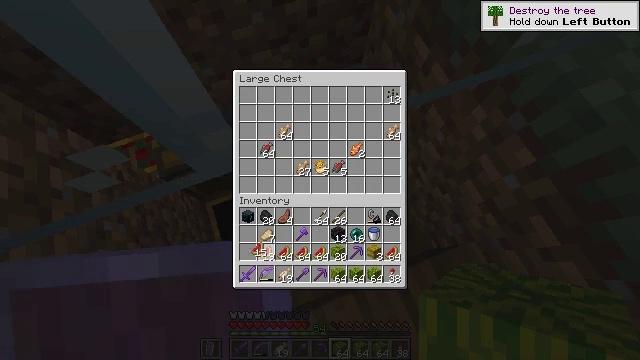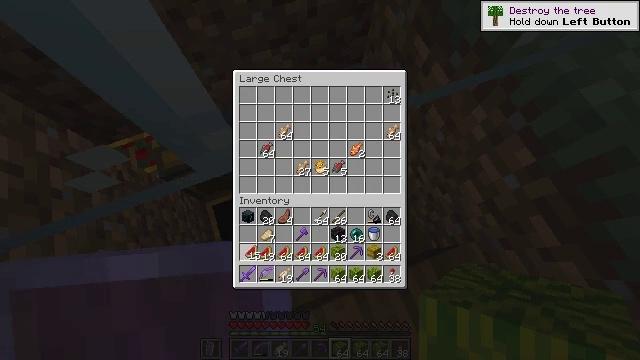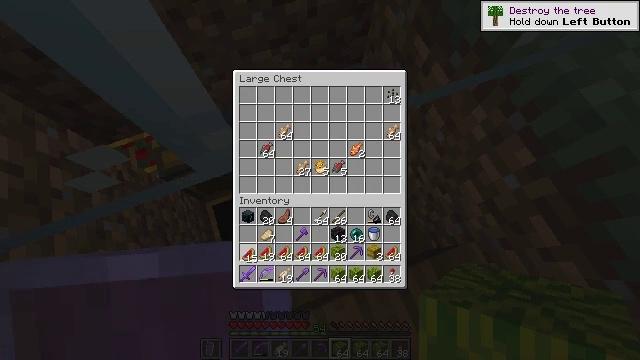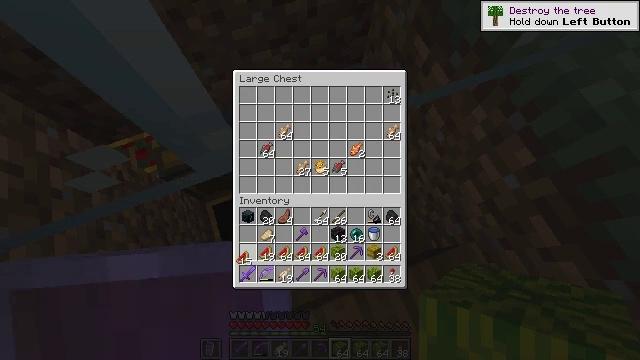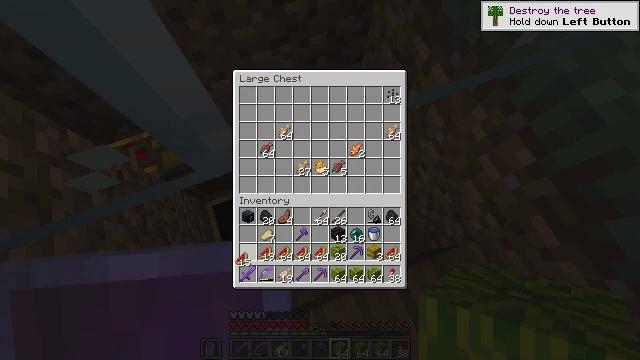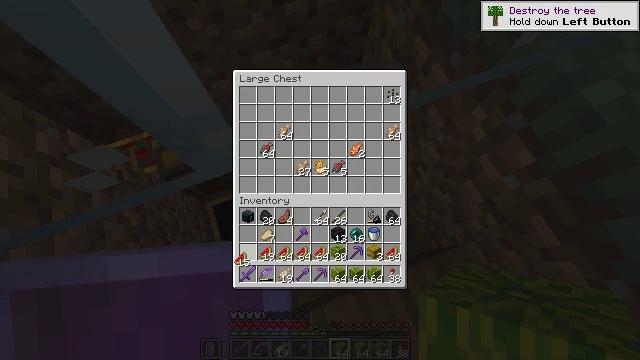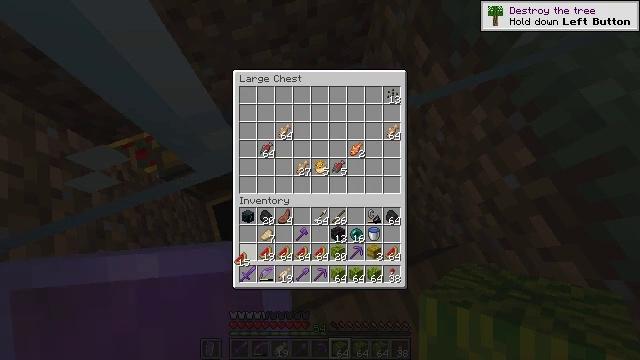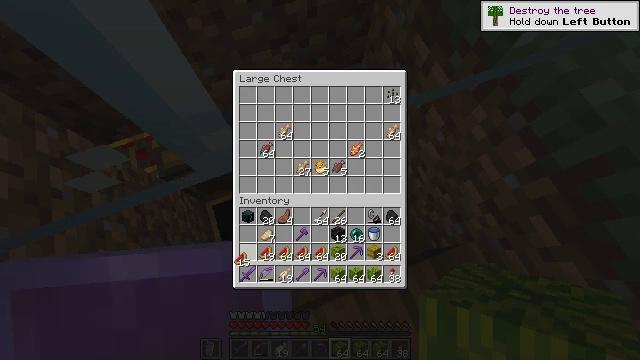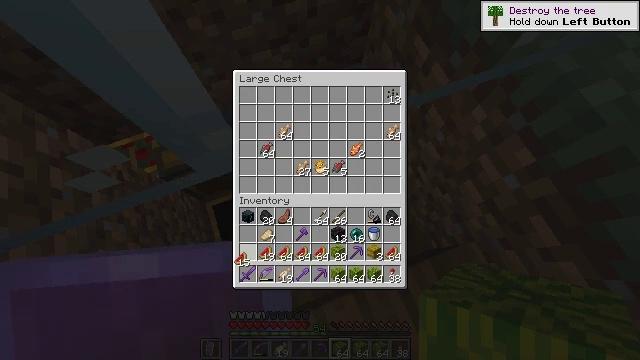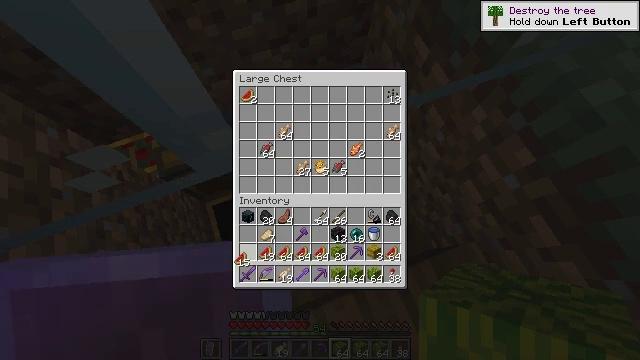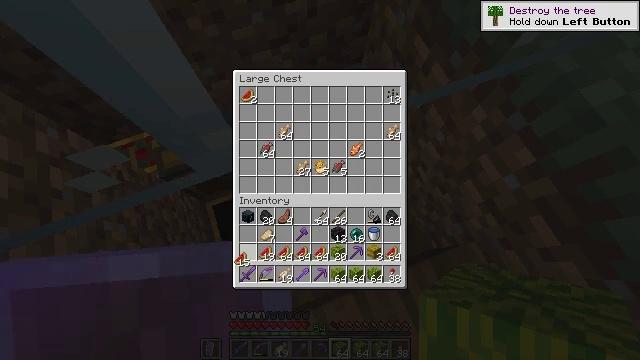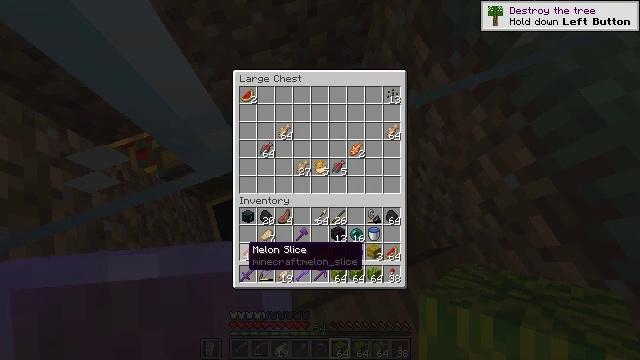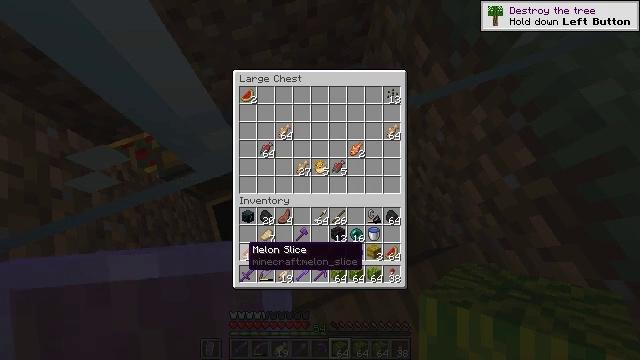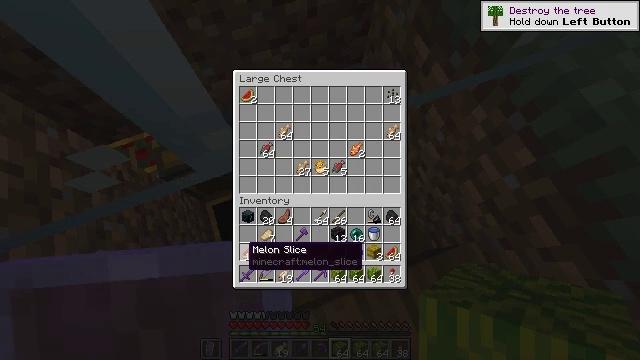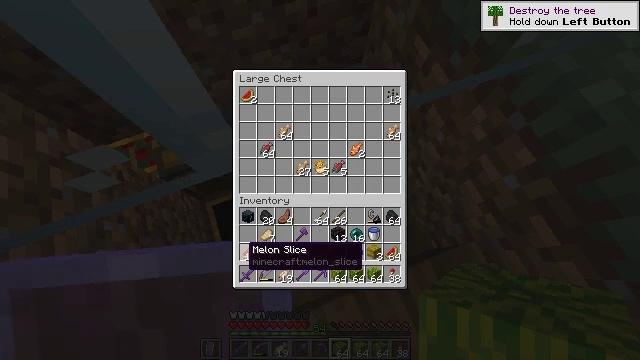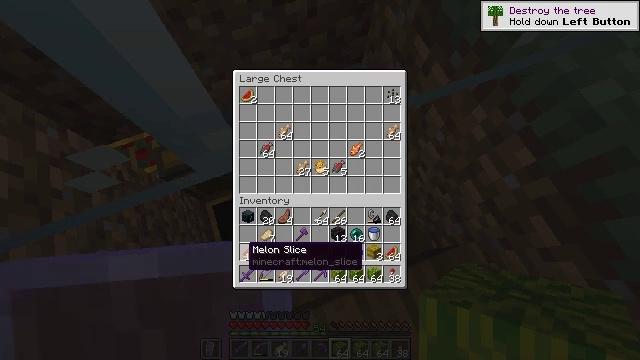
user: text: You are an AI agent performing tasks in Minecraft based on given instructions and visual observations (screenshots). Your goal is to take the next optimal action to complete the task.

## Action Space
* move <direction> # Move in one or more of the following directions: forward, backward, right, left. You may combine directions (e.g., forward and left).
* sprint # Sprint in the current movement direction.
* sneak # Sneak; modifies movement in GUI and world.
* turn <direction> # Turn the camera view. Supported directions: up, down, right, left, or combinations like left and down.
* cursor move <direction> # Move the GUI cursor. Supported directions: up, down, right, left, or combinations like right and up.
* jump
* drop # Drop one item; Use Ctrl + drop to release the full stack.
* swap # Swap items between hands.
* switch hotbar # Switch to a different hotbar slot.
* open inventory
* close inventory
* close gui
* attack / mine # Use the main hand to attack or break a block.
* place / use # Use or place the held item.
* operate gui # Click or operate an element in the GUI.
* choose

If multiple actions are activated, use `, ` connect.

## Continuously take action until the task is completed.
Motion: motion action
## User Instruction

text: Use the crafting table to craft a melon.
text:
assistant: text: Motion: no_op
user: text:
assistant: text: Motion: no_op
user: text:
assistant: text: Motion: no_op
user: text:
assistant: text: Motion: no_op
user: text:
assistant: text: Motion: no_op
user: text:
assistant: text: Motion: no_op
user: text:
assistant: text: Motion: no_op
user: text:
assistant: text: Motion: attack / mine
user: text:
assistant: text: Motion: attack / mine
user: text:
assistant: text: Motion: attack / mine
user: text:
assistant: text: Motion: no_op
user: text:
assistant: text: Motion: no_op
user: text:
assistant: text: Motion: no_op
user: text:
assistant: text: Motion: no_op
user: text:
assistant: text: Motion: no_op
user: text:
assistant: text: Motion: no_op
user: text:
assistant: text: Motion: no_op
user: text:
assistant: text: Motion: no_op
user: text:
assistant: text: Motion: no_op
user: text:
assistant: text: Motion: no_op
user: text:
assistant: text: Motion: no_op
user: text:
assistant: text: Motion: no_op
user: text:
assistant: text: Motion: no_op
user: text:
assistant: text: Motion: no_op
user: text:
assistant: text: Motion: no_op
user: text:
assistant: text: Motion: no_op
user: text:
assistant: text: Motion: turn left and up
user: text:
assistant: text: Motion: turn left and up
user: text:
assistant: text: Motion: turn left and up
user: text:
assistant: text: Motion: turn left and up